Aerial crown-view tile of a tropical tree (Barro Colorado Island, Panama), acquired 20240611:
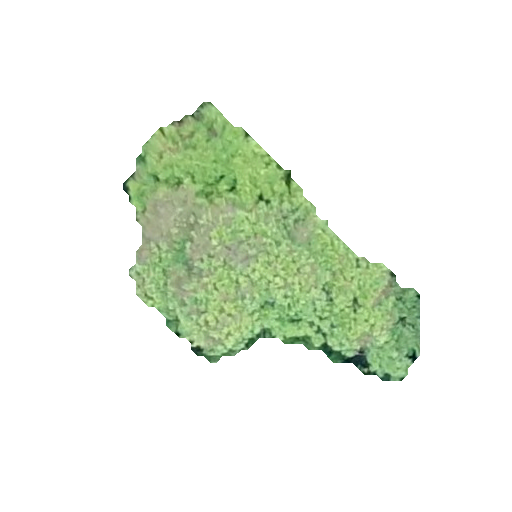
Species: Alseis blackiana
GBIF accepted scientific name: Alseis blackiana
Crown area: 73.456 m²